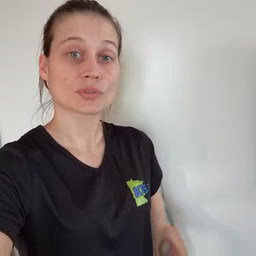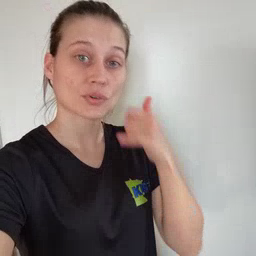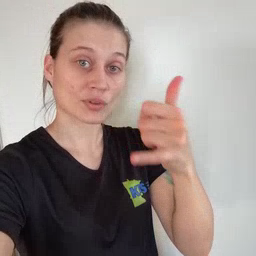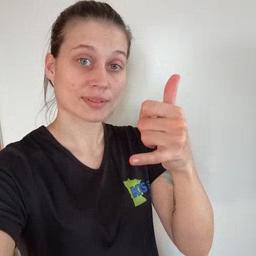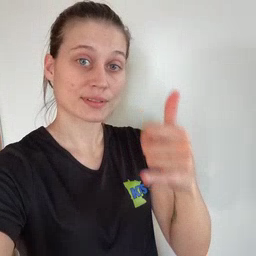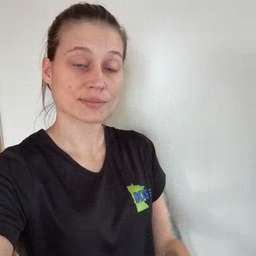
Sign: callonphone